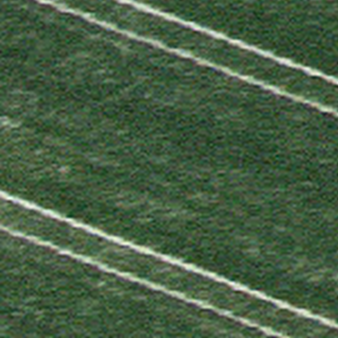
Label: other